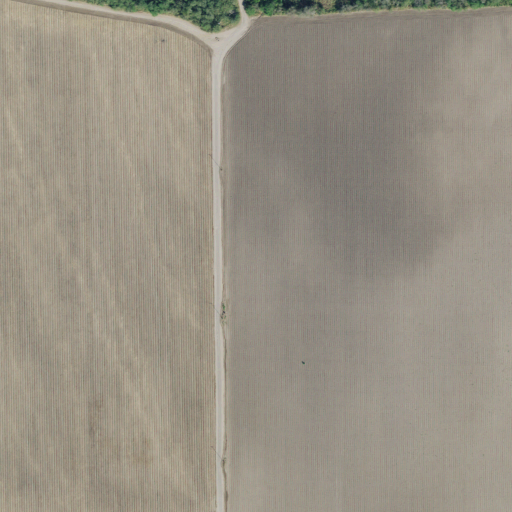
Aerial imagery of levee in Texas named Llanito Banco Number 14 containing cultivated crops, low intensity development, and open development